Field crop: maize
Growth stage: 2
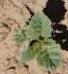
Species: datura